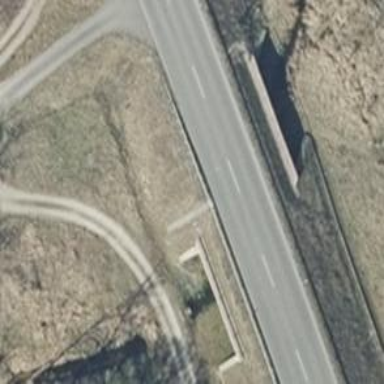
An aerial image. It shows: Tertiary road on asphalt surface. It goes over bridge with embankment.